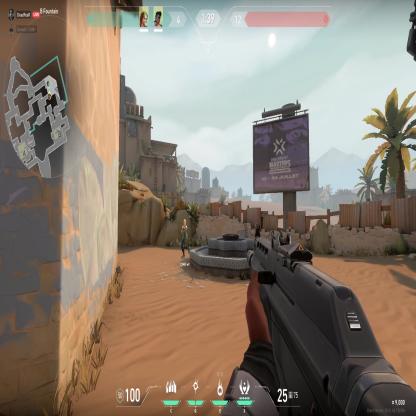
Label: teammate